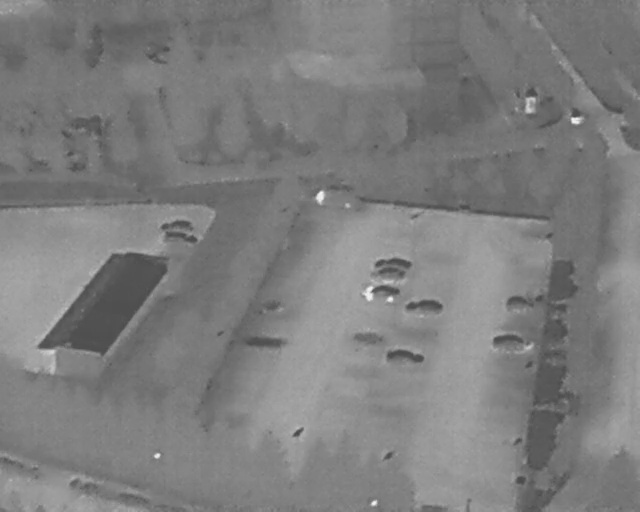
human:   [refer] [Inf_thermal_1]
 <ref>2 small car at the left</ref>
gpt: <box>[[26, 40, 28, 47, 2], [26, 43, 29, 49, 2]]</box>

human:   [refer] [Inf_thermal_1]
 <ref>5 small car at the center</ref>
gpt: <box>[[60, 47, 62, 55, 2], [59, 50, 61, 57, 2], [58, 53, 60, 61, 2], [64, 56, 67, 63, 2], [61, 65, 64, 73, 2]]</box>

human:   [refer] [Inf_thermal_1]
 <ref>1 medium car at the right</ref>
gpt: <box>[[78, 62, 82, 71, 2]]</box>